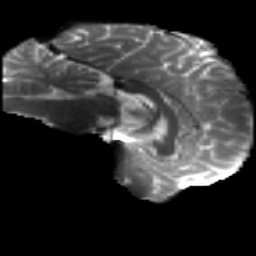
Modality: T2w
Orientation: sagittal
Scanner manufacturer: siemens
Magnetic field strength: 3 T
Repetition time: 4.16 s
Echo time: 0.0806 s